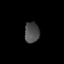
Tissue: lung
Cell type: Others
Senescence score: 0.1855
Nuclear area (px): 294
Mean DAPI intensity: 76.337